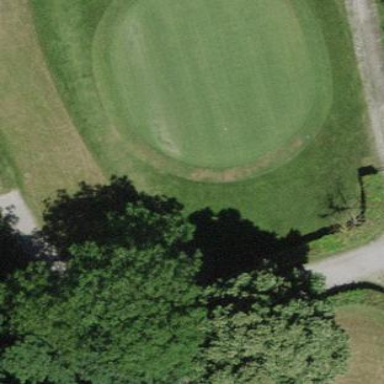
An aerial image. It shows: Grassy area designated as golf tee.